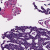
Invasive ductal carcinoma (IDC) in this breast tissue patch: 1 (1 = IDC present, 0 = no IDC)